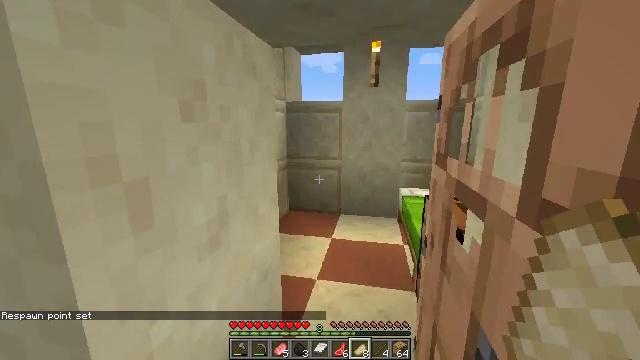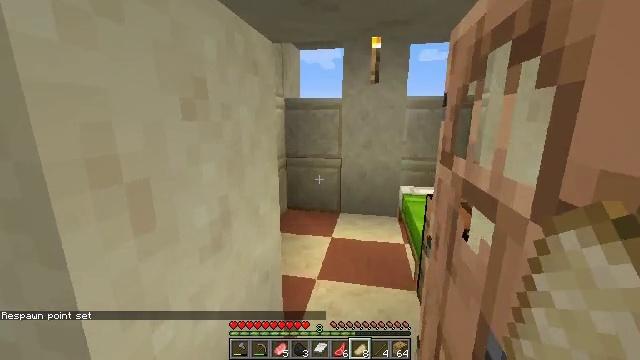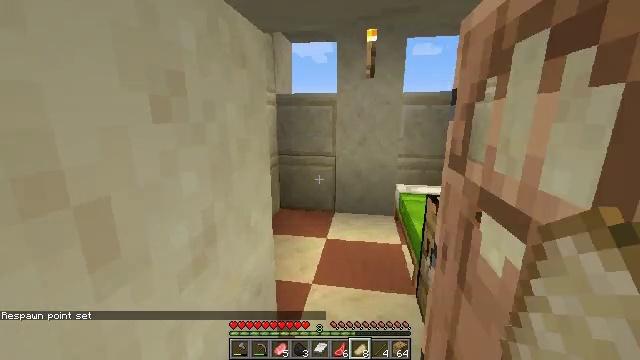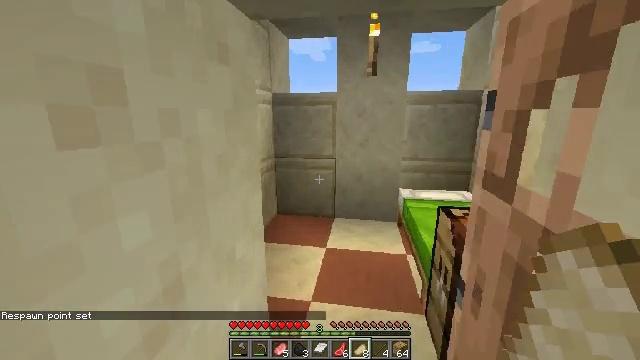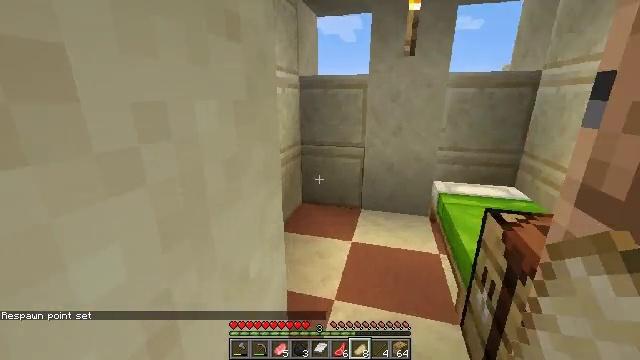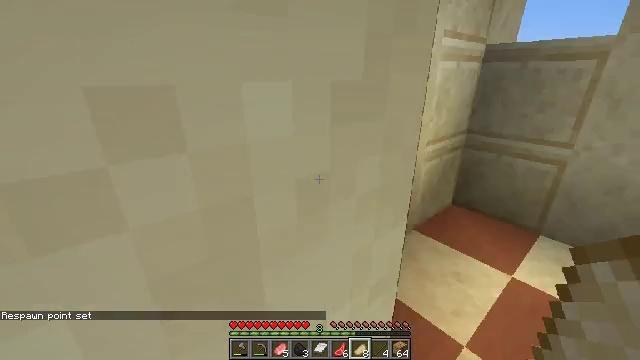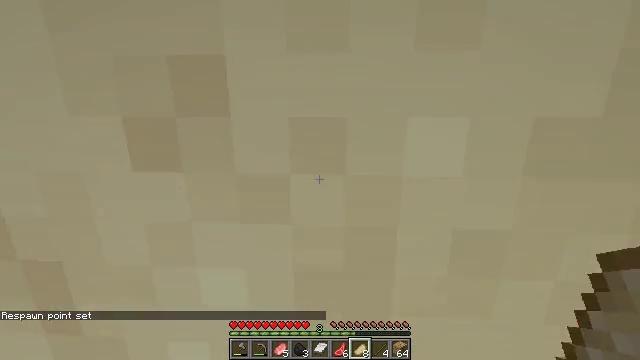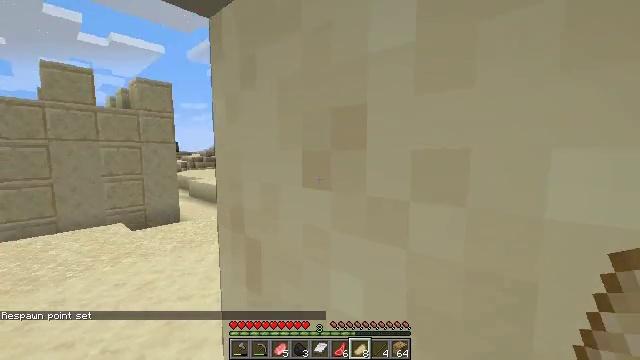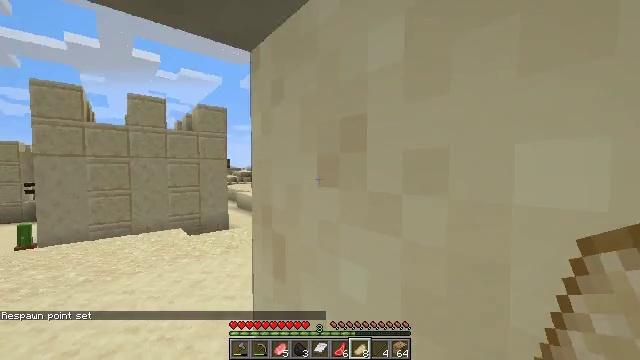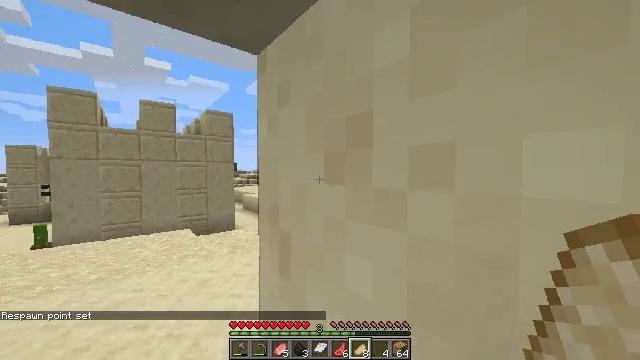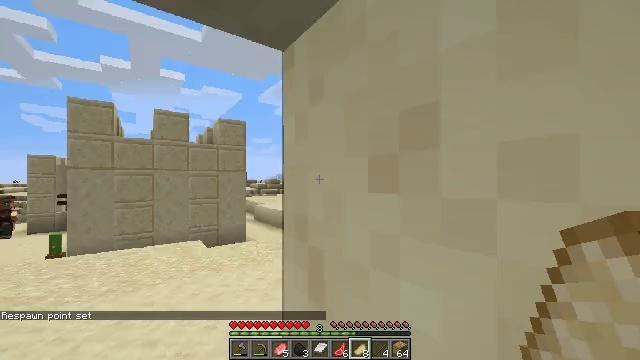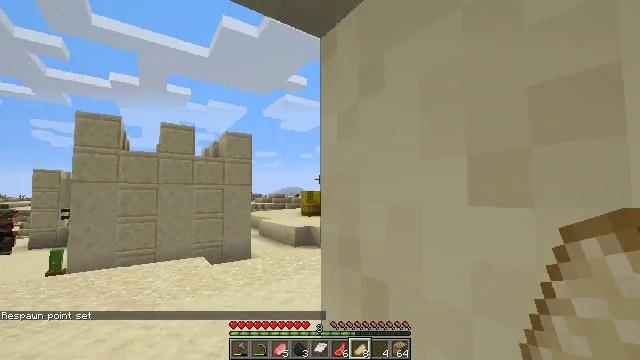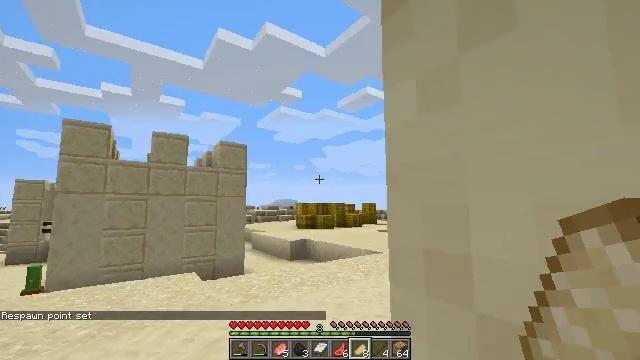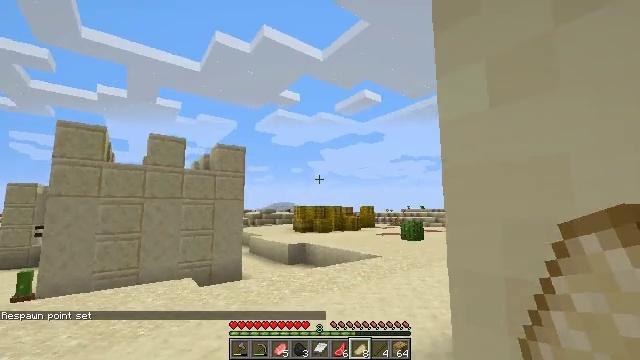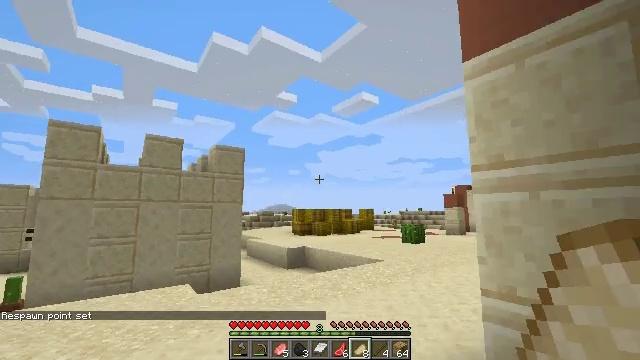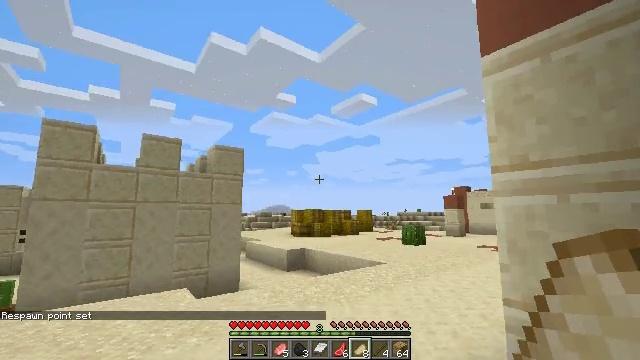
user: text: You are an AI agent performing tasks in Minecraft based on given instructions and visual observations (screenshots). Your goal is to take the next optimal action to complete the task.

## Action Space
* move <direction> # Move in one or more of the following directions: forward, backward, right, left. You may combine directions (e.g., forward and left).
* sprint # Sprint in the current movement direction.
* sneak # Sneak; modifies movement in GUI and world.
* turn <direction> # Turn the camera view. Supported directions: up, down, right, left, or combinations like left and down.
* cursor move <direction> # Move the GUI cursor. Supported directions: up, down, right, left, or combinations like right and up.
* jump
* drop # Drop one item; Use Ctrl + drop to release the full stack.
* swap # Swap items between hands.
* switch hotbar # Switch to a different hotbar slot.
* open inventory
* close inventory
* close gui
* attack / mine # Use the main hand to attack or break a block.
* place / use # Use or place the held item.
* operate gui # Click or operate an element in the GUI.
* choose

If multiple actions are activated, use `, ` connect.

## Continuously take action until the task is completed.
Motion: motion action
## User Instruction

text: Break the hay block to collect it.
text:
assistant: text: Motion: move forward, sprint
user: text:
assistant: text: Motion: move forward, sprint, turn right
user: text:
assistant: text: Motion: move forward
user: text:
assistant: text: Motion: move forward, turn left and down
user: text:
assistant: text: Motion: move forward, turn left and down
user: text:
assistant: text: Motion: turn left and up
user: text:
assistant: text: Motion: turn left and up
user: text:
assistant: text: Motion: turn left and up
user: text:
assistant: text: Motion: move forward
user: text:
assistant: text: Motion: move forward, sprint, turn left and up
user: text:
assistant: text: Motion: move forward, sprint, turn left and up
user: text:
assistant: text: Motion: move forward, sprint, turn right and up
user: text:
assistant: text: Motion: move forward, sprint
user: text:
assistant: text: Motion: move forward, sprint
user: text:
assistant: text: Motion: move forward, sprint
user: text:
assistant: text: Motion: move forward, sprint
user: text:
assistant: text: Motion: move forward, sprint, turn right
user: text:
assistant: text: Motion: move forward, sprint, turn right
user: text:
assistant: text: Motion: move forward, sprint, turn right and down
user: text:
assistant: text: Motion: move forward and move left, sprint, turn right and down
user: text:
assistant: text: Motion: move forward and move left, sprint, turn right and down
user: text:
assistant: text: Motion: move forward and move left, sprint
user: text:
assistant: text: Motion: move forward and move left, sprint
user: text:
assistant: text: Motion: move forward and move left, sprint
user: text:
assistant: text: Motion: move forward and move left, sprint
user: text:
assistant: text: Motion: move forward and move left, sprint, turn right
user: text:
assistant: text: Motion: move forward and move left, sprint, turn right
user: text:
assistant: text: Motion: move forward and move left, sprint, turn right
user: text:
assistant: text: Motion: move forward and move left, sprint, turn right
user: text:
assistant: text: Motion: move forward and move left, sprint, turn right